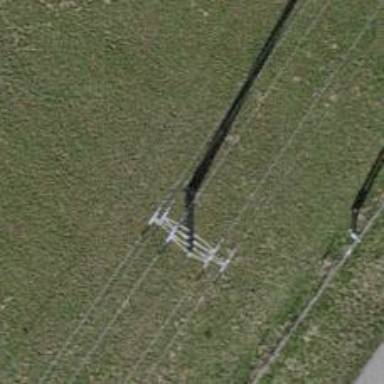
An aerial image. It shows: Concrete power pole.